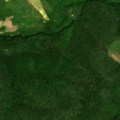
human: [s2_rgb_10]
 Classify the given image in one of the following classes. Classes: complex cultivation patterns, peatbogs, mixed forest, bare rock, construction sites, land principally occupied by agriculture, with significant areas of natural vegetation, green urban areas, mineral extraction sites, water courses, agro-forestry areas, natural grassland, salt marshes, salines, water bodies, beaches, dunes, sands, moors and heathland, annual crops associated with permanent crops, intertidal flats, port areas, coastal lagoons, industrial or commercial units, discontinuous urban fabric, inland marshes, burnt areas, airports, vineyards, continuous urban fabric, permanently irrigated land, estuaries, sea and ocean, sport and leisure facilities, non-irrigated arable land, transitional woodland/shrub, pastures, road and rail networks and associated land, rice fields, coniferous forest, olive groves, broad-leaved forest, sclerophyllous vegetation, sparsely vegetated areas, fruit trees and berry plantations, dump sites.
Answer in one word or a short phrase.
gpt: non-irrigated arable land, land principally occupied by agriculture, with significant areas of natural vegetation, broad-leaved forest